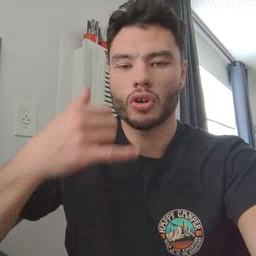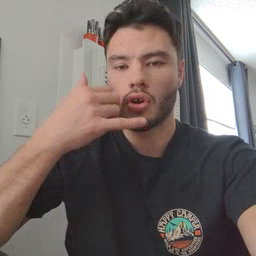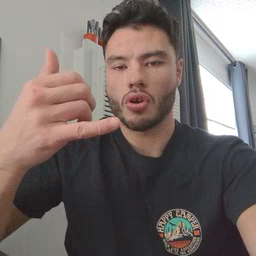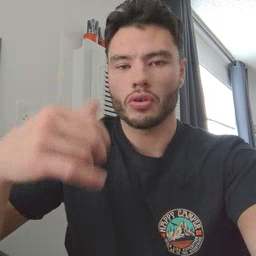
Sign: callonphone